Aerial crown-view tile of a tropical tree (Barro Colorado Island, Panama), acquired 20241014:
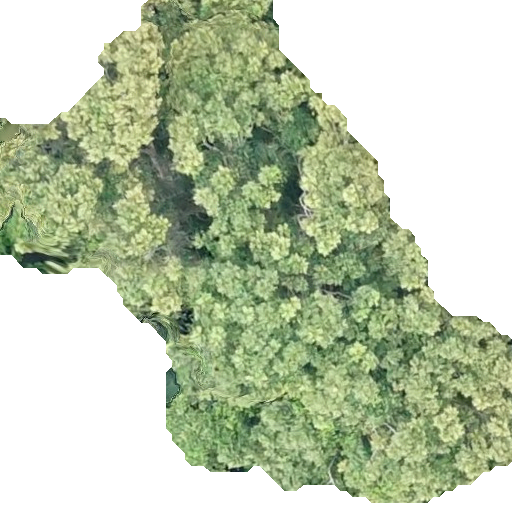
Species: Dipteryx oleifera
GBIF accepted scientific name: Dipteryx oleifera
Crown area: 251.089 m²